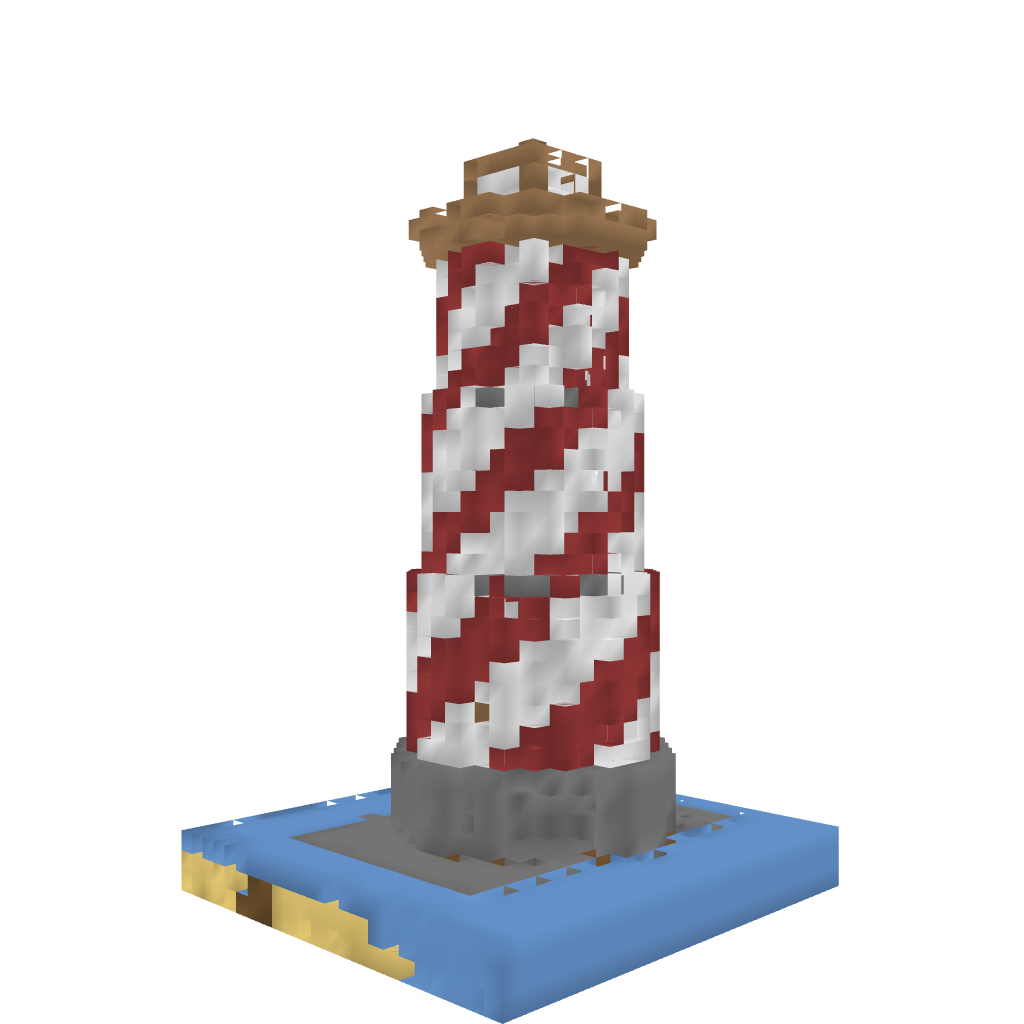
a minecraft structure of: Small lighthouse high quality